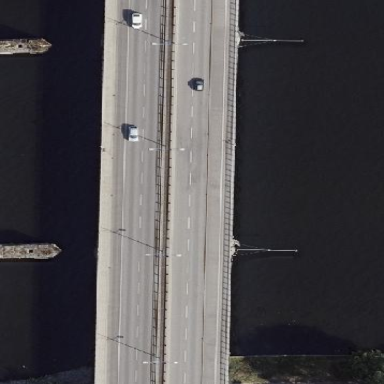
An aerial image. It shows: Bridge with beam structure.